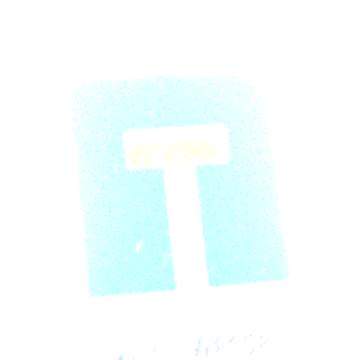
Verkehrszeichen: Sackgasse
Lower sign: HinweisGeaenderteVorfahrtVerkehrsfuehrungVerkehrsregelung3
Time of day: SunriseSunset
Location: Outdoor (RoadRail)
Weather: PartlyCloudy
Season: NotSpecified
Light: Natural